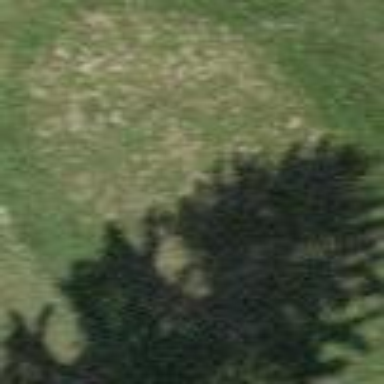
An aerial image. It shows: Grassy area designated as golf tee.